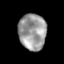
Tissue: skin
Cell type: Endothelial cells
Senescence score: 0.2755
Nuclear area (px): 978
Mean DAPI intensity: 154.467